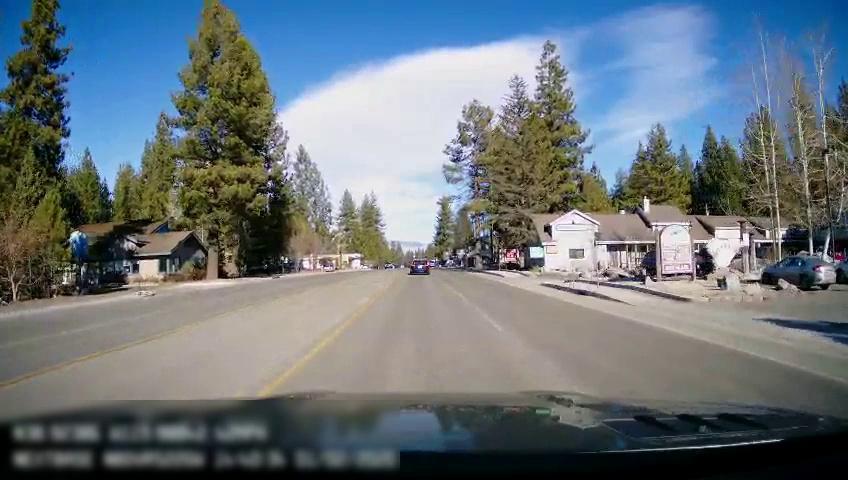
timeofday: Day
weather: Sunny
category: Drivable Space
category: Vehicles | Car
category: Vehicles | Car
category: Vehicles | Car
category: Vehicles | SUV
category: Vehicles | SUV
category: Vehicles | Car
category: Vehicles | Car
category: Lanes | Opposite Lane
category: Lanes | Current Lane
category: Lanes | Current Lane